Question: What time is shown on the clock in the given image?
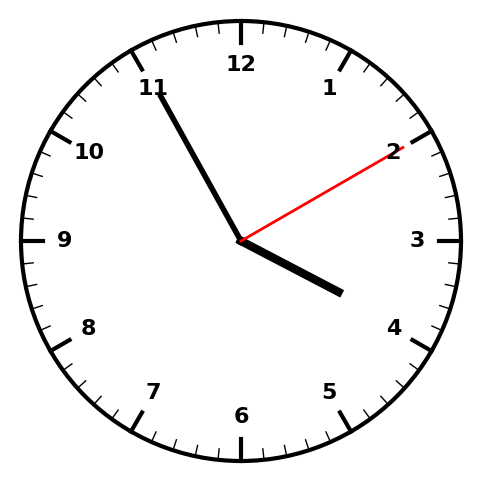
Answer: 03:55:10